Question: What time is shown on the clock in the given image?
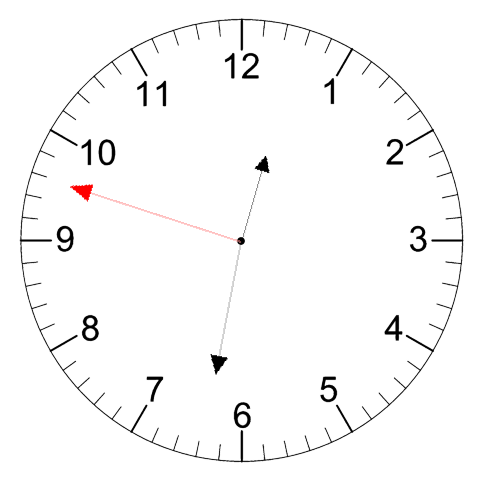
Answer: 12:31:48